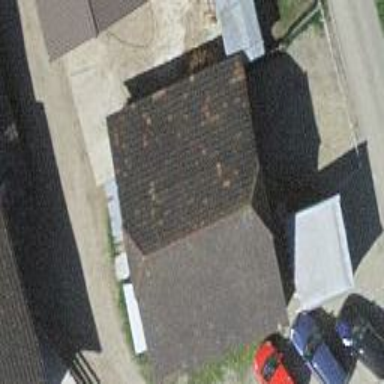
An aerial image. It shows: Barn.